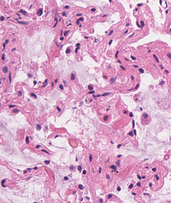
Tumor epithelial tissue: no
Tumor-associated stroma tissue: no
Normal tissue: yes